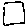
Label: square